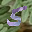
Label: 5